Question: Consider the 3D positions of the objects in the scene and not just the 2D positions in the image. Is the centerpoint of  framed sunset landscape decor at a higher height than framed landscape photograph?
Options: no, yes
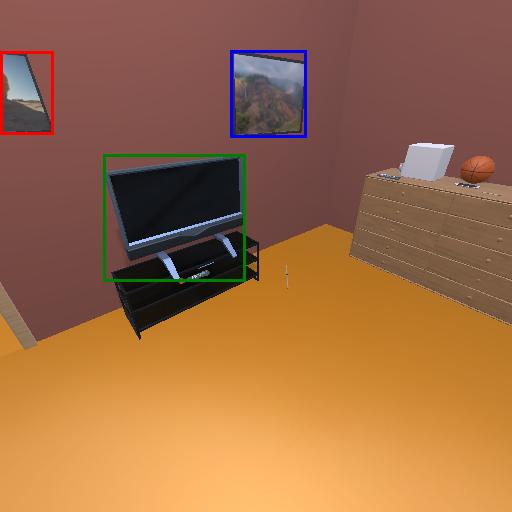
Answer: no